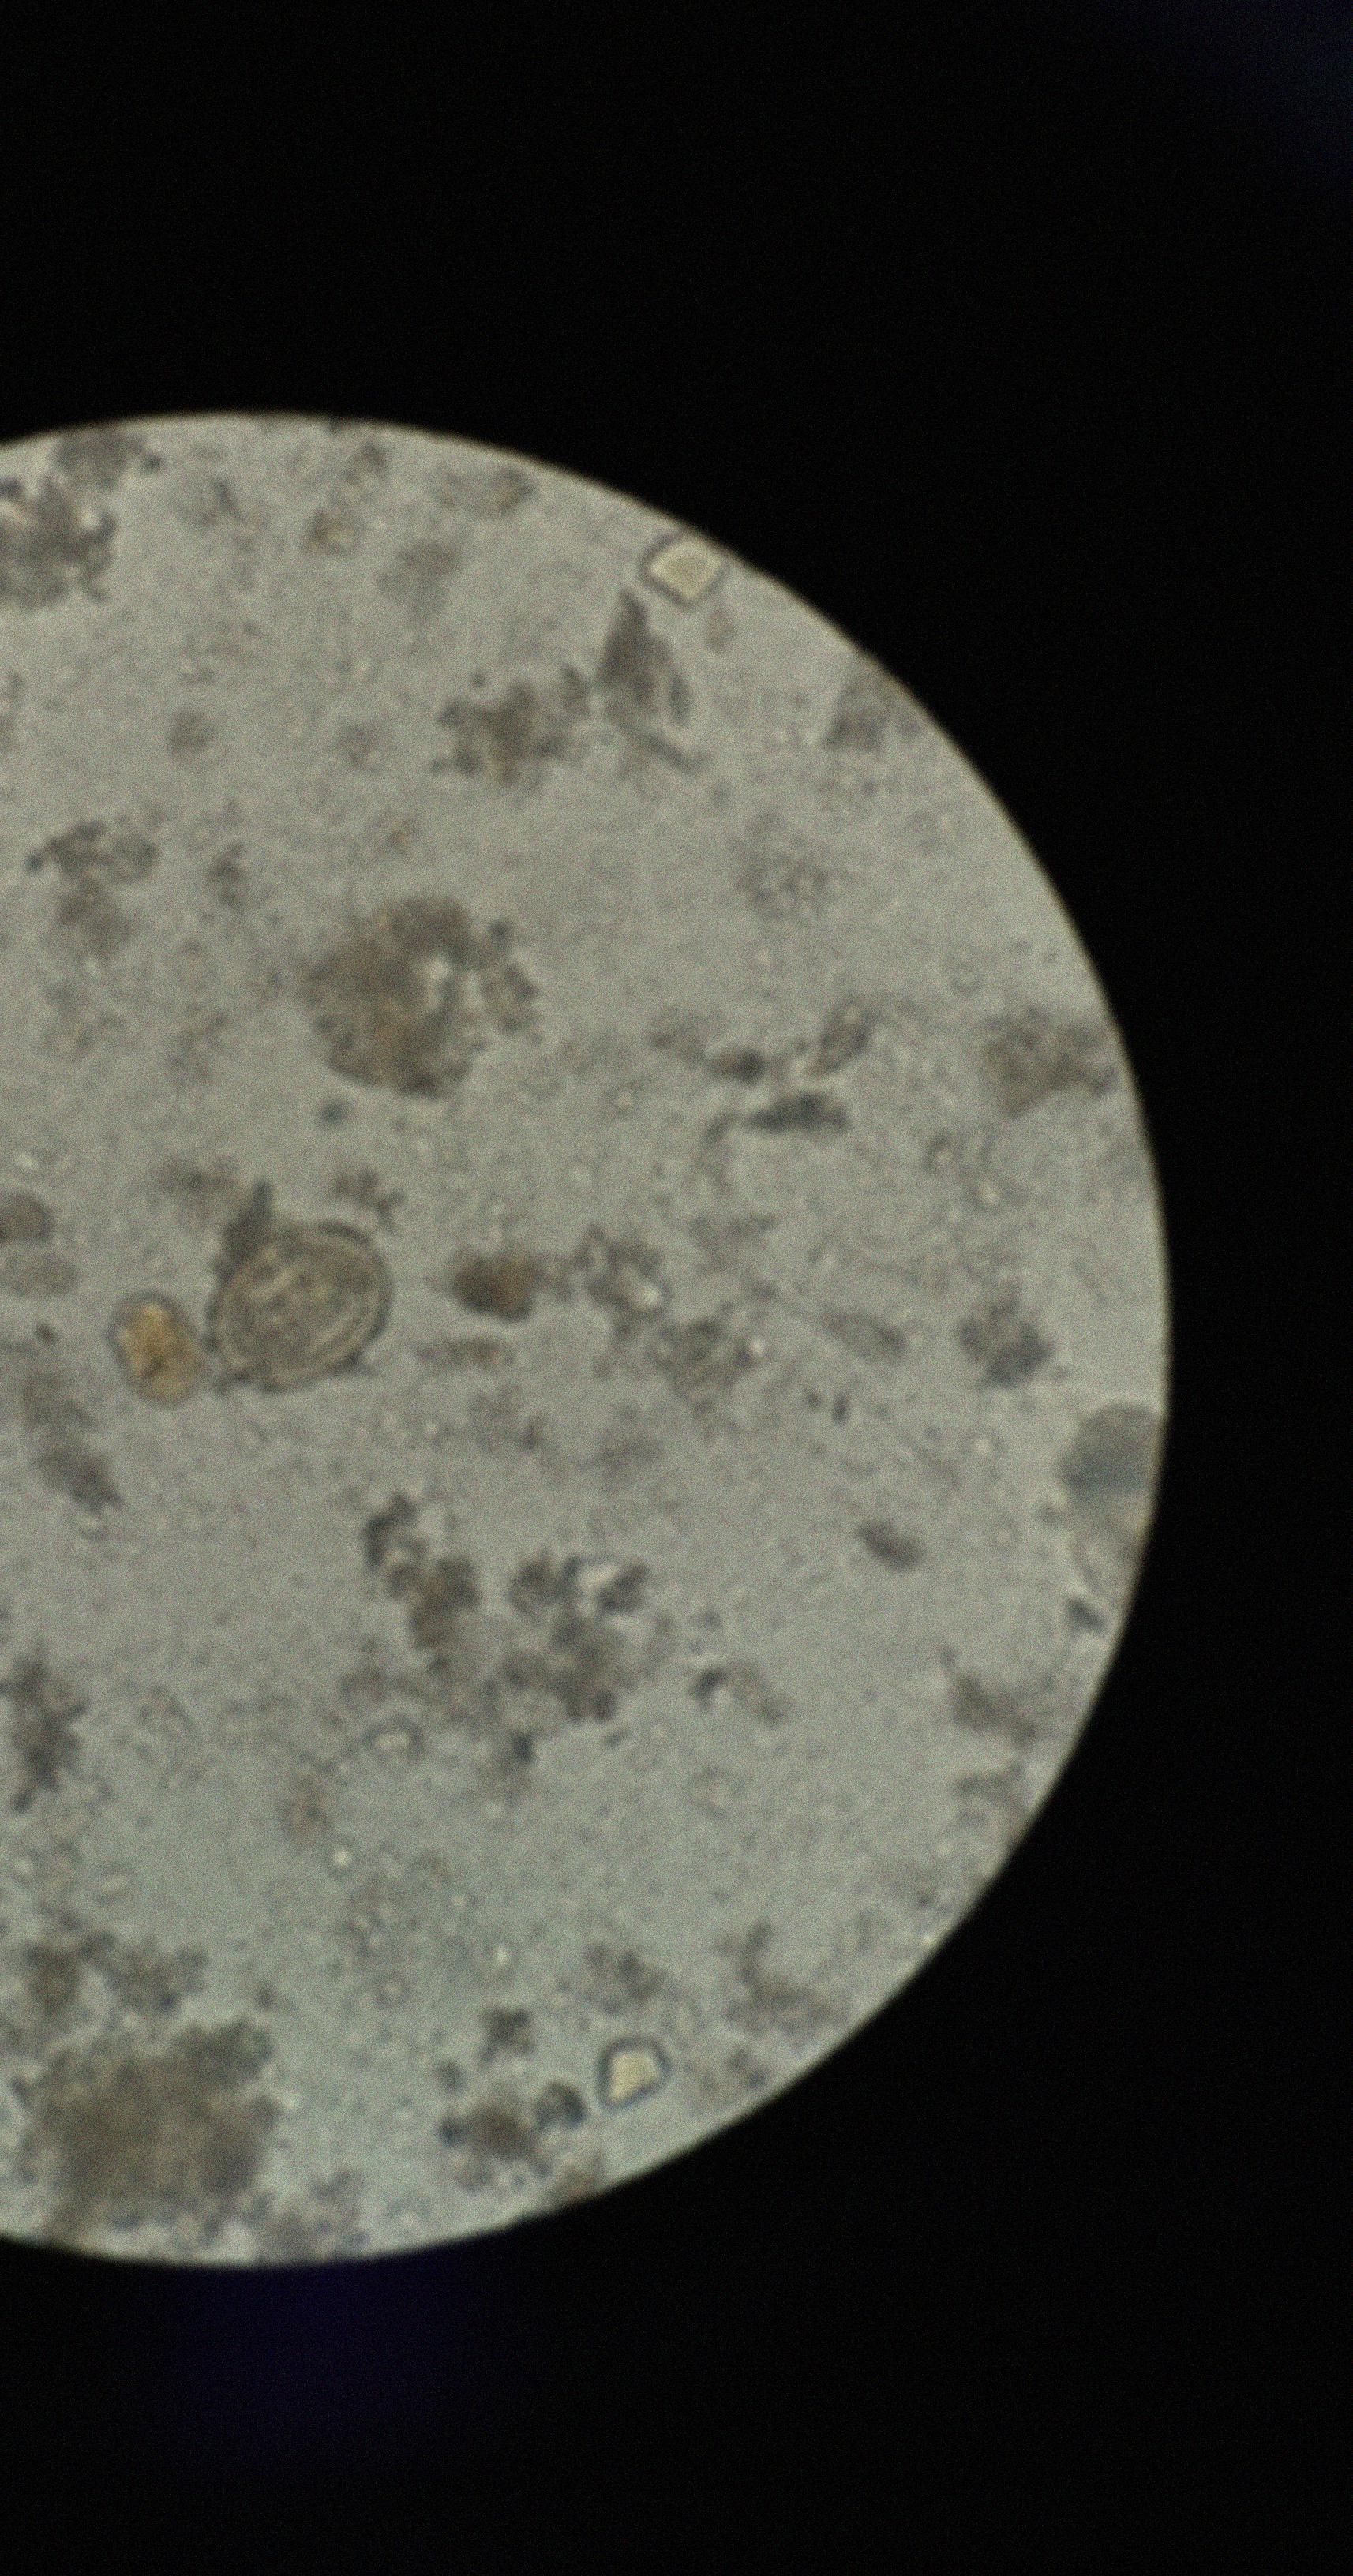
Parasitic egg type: Ascaris lumbricoides